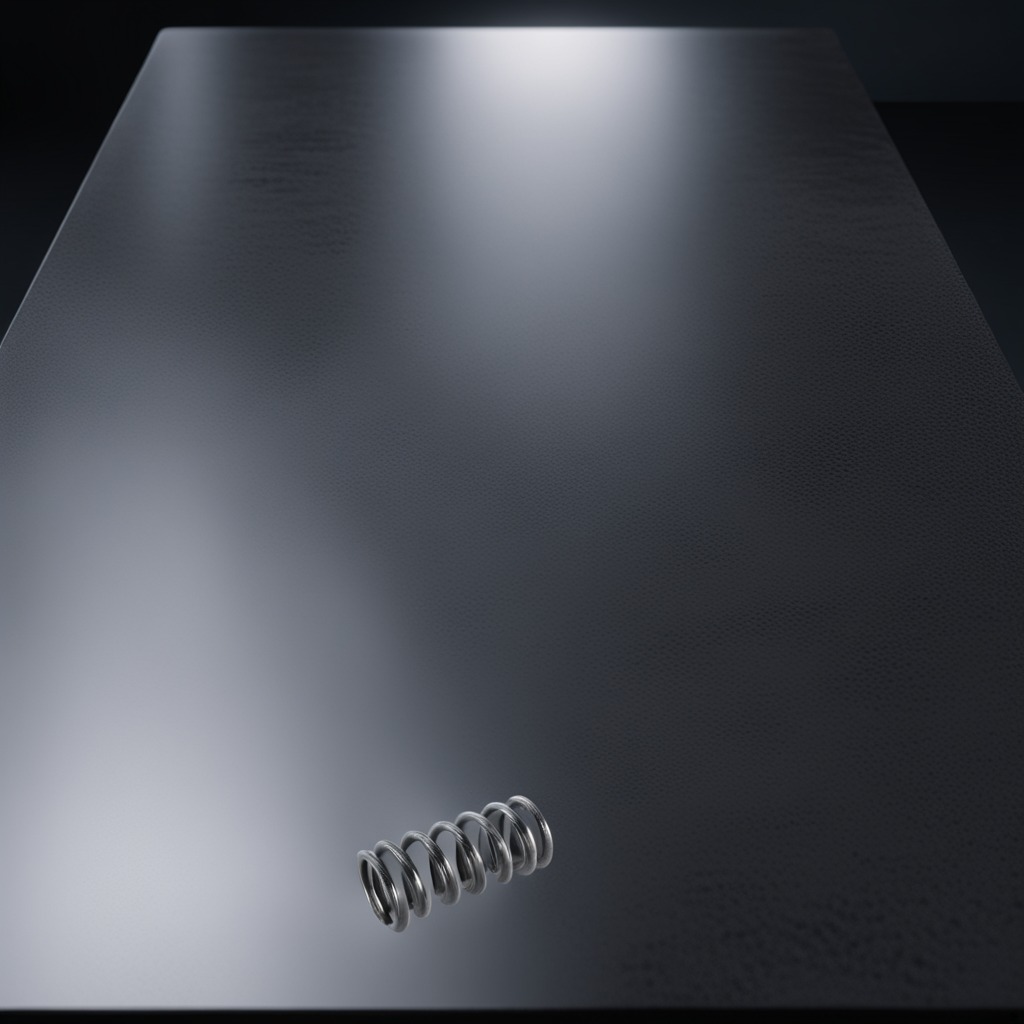
A coiled metal spring is lying on a clean granite table inside a workshop at night dim ambient light soft shadows worn but